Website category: restaurant
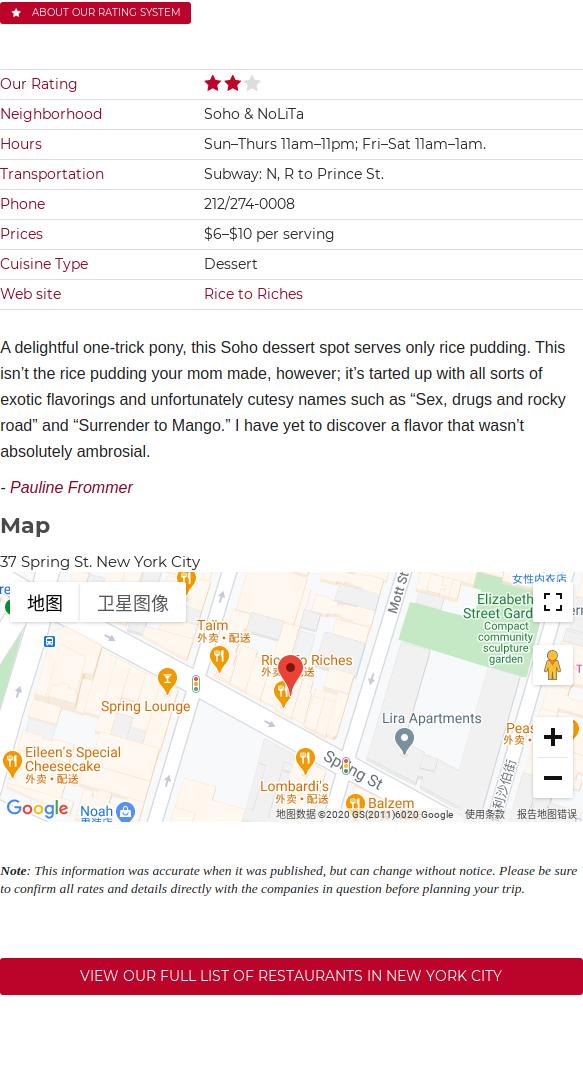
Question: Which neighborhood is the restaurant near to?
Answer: Soho & NoLiTa

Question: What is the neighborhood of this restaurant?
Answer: Soho & NoLiTa

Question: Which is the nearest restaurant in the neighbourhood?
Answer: Soho & NoLiTa

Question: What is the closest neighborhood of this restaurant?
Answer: Soho & NoLiTa

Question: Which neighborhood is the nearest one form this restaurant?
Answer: Soho & NoLiTa

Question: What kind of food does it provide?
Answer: Dessert

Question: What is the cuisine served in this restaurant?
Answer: Dessert

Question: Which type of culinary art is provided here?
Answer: Dessert

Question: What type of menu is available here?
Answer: Dessert

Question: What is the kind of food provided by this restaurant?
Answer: Dessert

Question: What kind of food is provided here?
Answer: Dessert

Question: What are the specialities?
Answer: Dessert

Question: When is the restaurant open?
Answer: SunThurs 11am11pm; FriSat 11am1am.

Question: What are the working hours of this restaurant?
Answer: SunThurs 11am11pm; FriSat 11am1am.

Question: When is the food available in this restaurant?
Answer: SunThurs 11am11pm; FriSat 11am1am.

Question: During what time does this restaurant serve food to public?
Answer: SunThurs 11am11pm; FriSat 11am1am.

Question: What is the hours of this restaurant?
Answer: SunThurs 11am11pm; FriSat 11am1am.

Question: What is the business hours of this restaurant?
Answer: SunThurs 11am11pm; FriSat 11am1am.

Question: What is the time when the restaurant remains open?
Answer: SunThurs 11am11pm; FriSat 11am1am.

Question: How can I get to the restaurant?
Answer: Subway: N, R to Prince St.

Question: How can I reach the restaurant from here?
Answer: Subway: N, R to Prince St.

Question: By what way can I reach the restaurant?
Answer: Subway: N, R to Prince St.

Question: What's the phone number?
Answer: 212/274-0008

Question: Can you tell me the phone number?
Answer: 212/274-0008

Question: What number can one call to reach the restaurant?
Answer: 212/274-0008

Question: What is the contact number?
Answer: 212/274-0008

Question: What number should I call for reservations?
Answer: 212/274-0008

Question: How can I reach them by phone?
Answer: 212/274-0008

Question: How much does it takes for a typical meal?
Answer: $6$10 per serving

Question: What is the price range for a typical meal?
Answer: $6$10 per serving

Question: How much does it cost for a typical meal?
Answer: $6$10 per serving

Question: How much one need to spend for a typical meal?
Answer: $6$10 per serving

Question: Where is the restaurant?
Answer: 37 Spring St. New York City

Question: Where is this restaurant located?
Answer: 37 Spring St. New York City

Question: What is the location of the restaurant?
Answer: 37 Spring St. New York City

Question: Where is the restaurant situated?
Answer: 37 Spring St. New York City

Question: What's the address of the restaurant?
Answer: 37 Spring St. New York City

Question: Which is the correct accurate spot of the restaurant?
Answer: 37 Spring St. New York City

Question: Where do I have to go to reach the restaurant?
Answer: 37 Spring St. New York City